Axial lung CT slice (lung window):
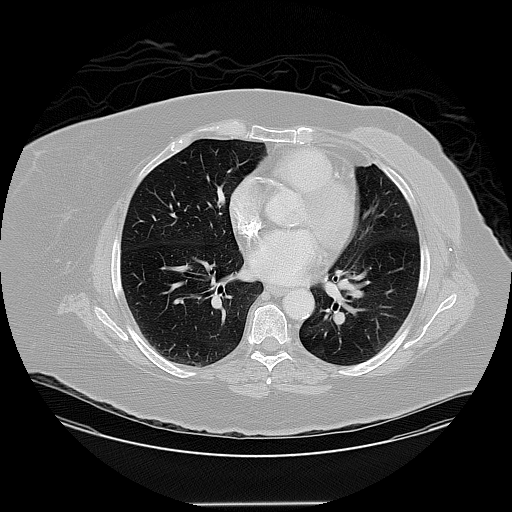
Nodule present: no